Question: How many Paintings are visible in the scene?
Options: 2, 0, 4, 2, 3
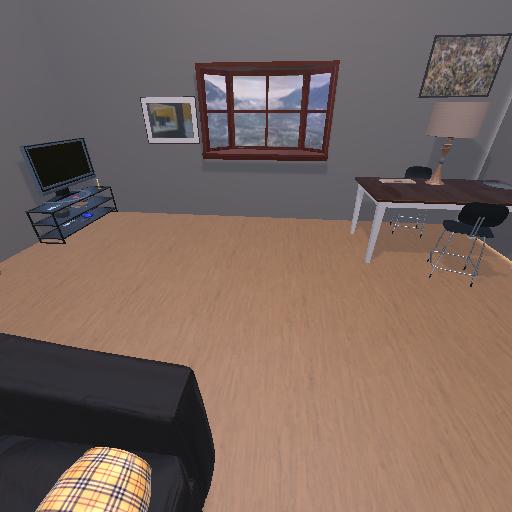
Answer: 2